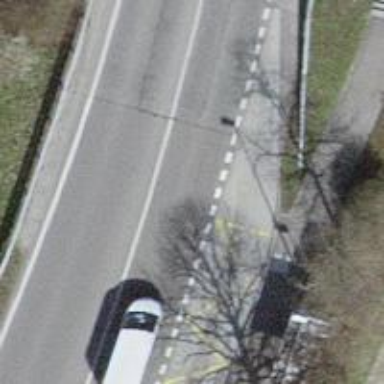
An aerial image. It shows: Secondary road.